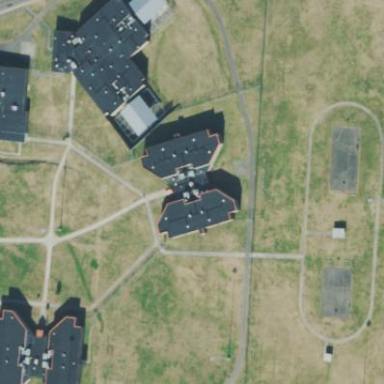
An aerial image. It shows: Prison building.